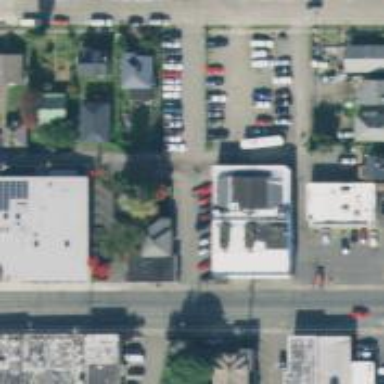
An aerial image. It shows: Alley classified as service road.